Interaction volume radius: 5 \u00c5
Interaction volume height: 20 \u00c5
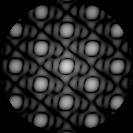
Disorder parameter: 0.00944